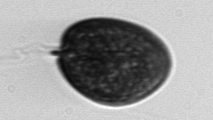
Label: Prorocentrum